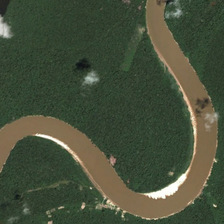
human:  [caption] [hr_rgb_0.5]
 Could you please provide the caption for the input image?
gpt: a winding yellow river is through a piece of green forest .

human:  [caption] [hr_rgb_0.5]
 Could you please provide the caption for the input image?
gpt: a winding yellow river is through a piece of green forest .

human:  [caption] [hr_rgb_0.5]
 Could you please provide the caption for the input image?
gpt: the water is brown and the trees are green .

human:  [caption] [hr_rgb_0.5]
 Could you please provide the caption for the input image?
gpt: this is a curved river with many trees .

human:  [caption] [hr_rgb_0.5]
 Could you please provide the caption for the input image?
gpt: this is a curved river with many trees .